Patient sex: M
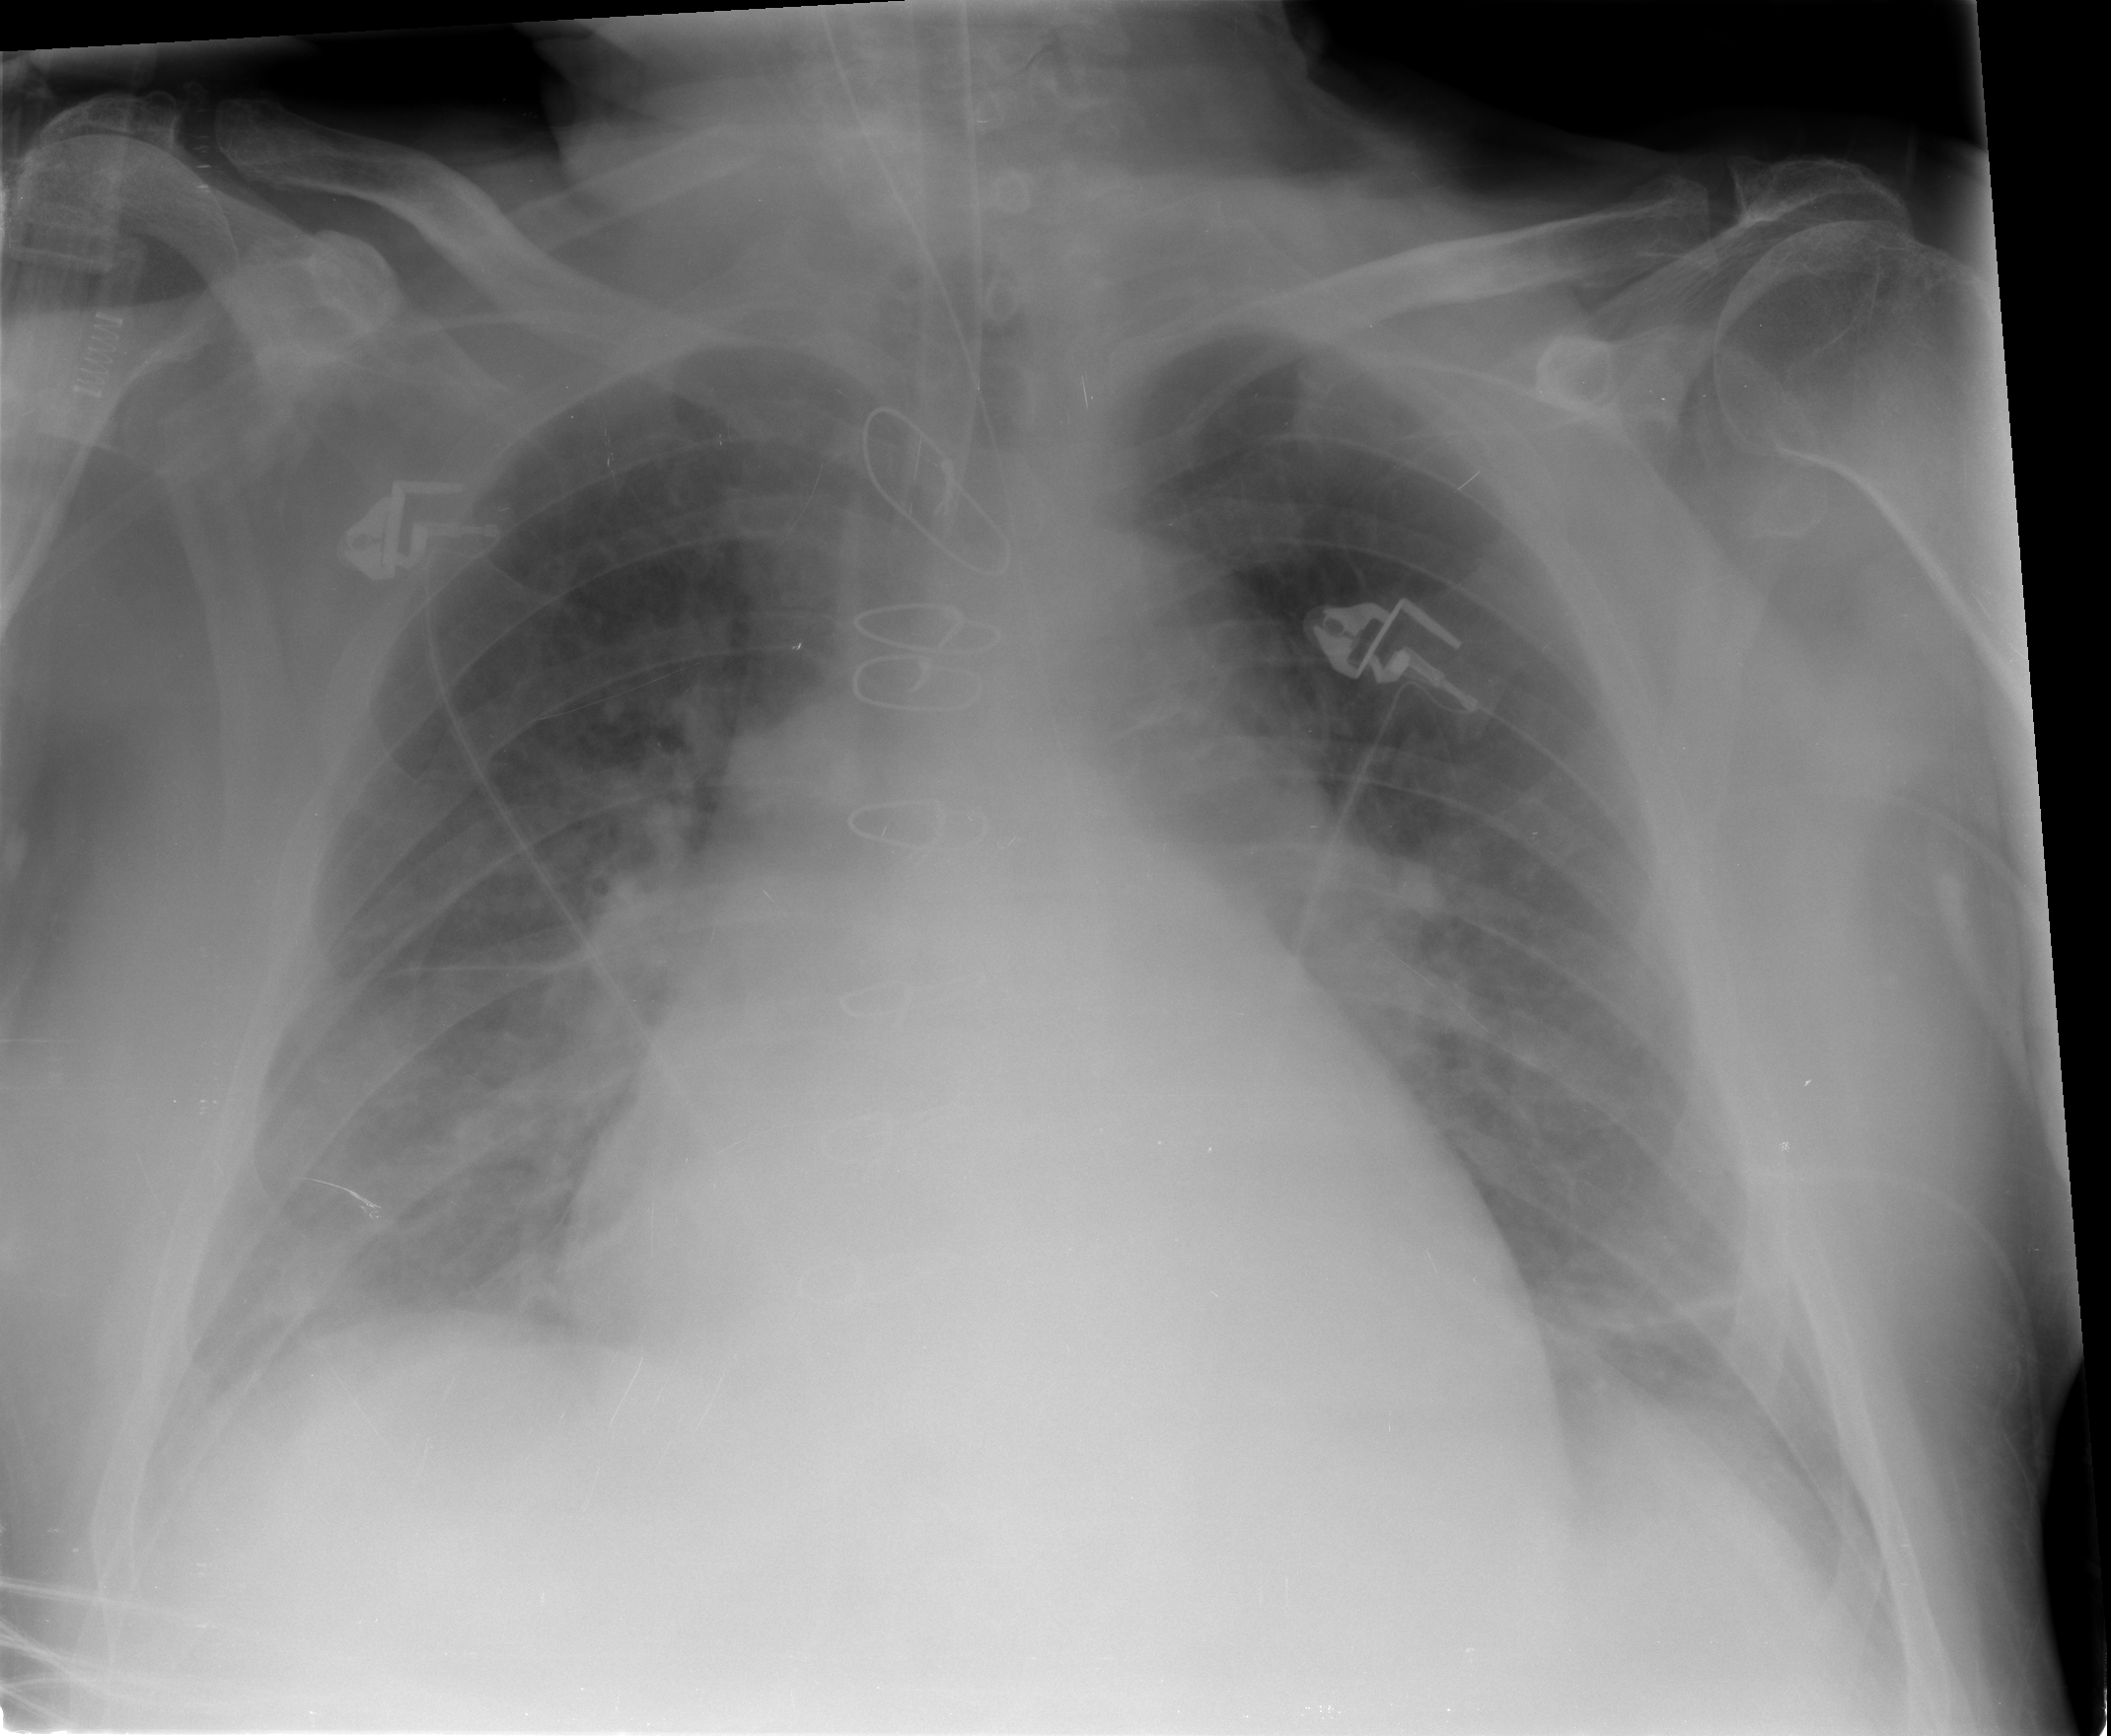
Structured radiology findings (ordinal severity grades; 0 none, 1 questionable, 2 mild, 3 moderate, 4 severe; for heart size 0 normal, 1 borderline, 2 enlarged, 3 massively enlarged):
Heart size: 2
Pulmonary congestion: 2
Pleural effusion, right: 2
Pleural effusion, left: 2
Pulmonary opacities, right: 2
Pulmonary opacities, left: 1
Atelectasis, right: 3
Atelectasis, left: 2